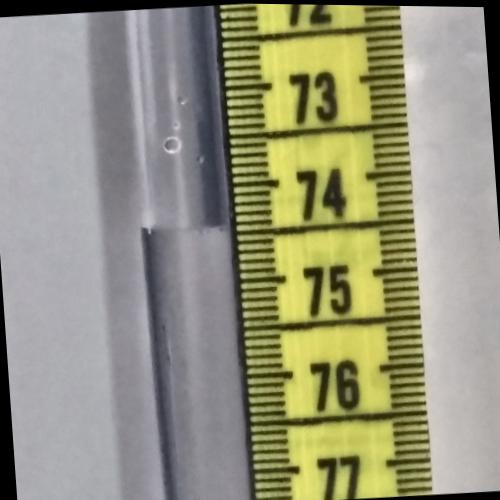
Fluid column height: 74.4 cm